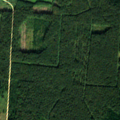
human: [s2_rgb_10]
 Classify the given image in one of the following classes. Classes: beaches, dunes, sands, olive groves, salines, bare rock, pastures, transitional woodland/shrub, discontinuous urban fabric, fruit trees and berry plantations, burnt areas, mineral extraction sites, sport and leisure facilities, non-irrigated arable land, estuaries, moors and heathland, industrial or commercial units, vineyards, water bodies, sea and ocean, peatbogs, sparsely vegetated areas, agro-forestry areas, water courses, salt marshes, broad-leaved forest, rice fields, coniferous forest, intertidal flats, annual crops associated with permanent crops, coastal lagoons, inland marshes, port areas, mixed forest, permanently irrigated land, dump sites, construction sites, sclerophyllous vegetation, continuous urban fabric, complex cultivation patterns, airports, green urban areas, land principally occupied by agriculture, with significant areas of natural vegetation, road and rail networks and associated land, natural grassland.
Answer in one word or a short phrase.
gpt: broad-leaved forest, coniferous forest, mixed forest